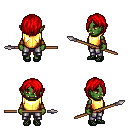
a pixel art fantasy rpg character, female body template, orc, green skin, gold chest armor, metal pants, red bangs hairstyle, cloth bracers, ghillies, spear, four views (front, back, left, right), 2x2 character sprite sheet, small pixel art, hard edges, no anti-aliasing